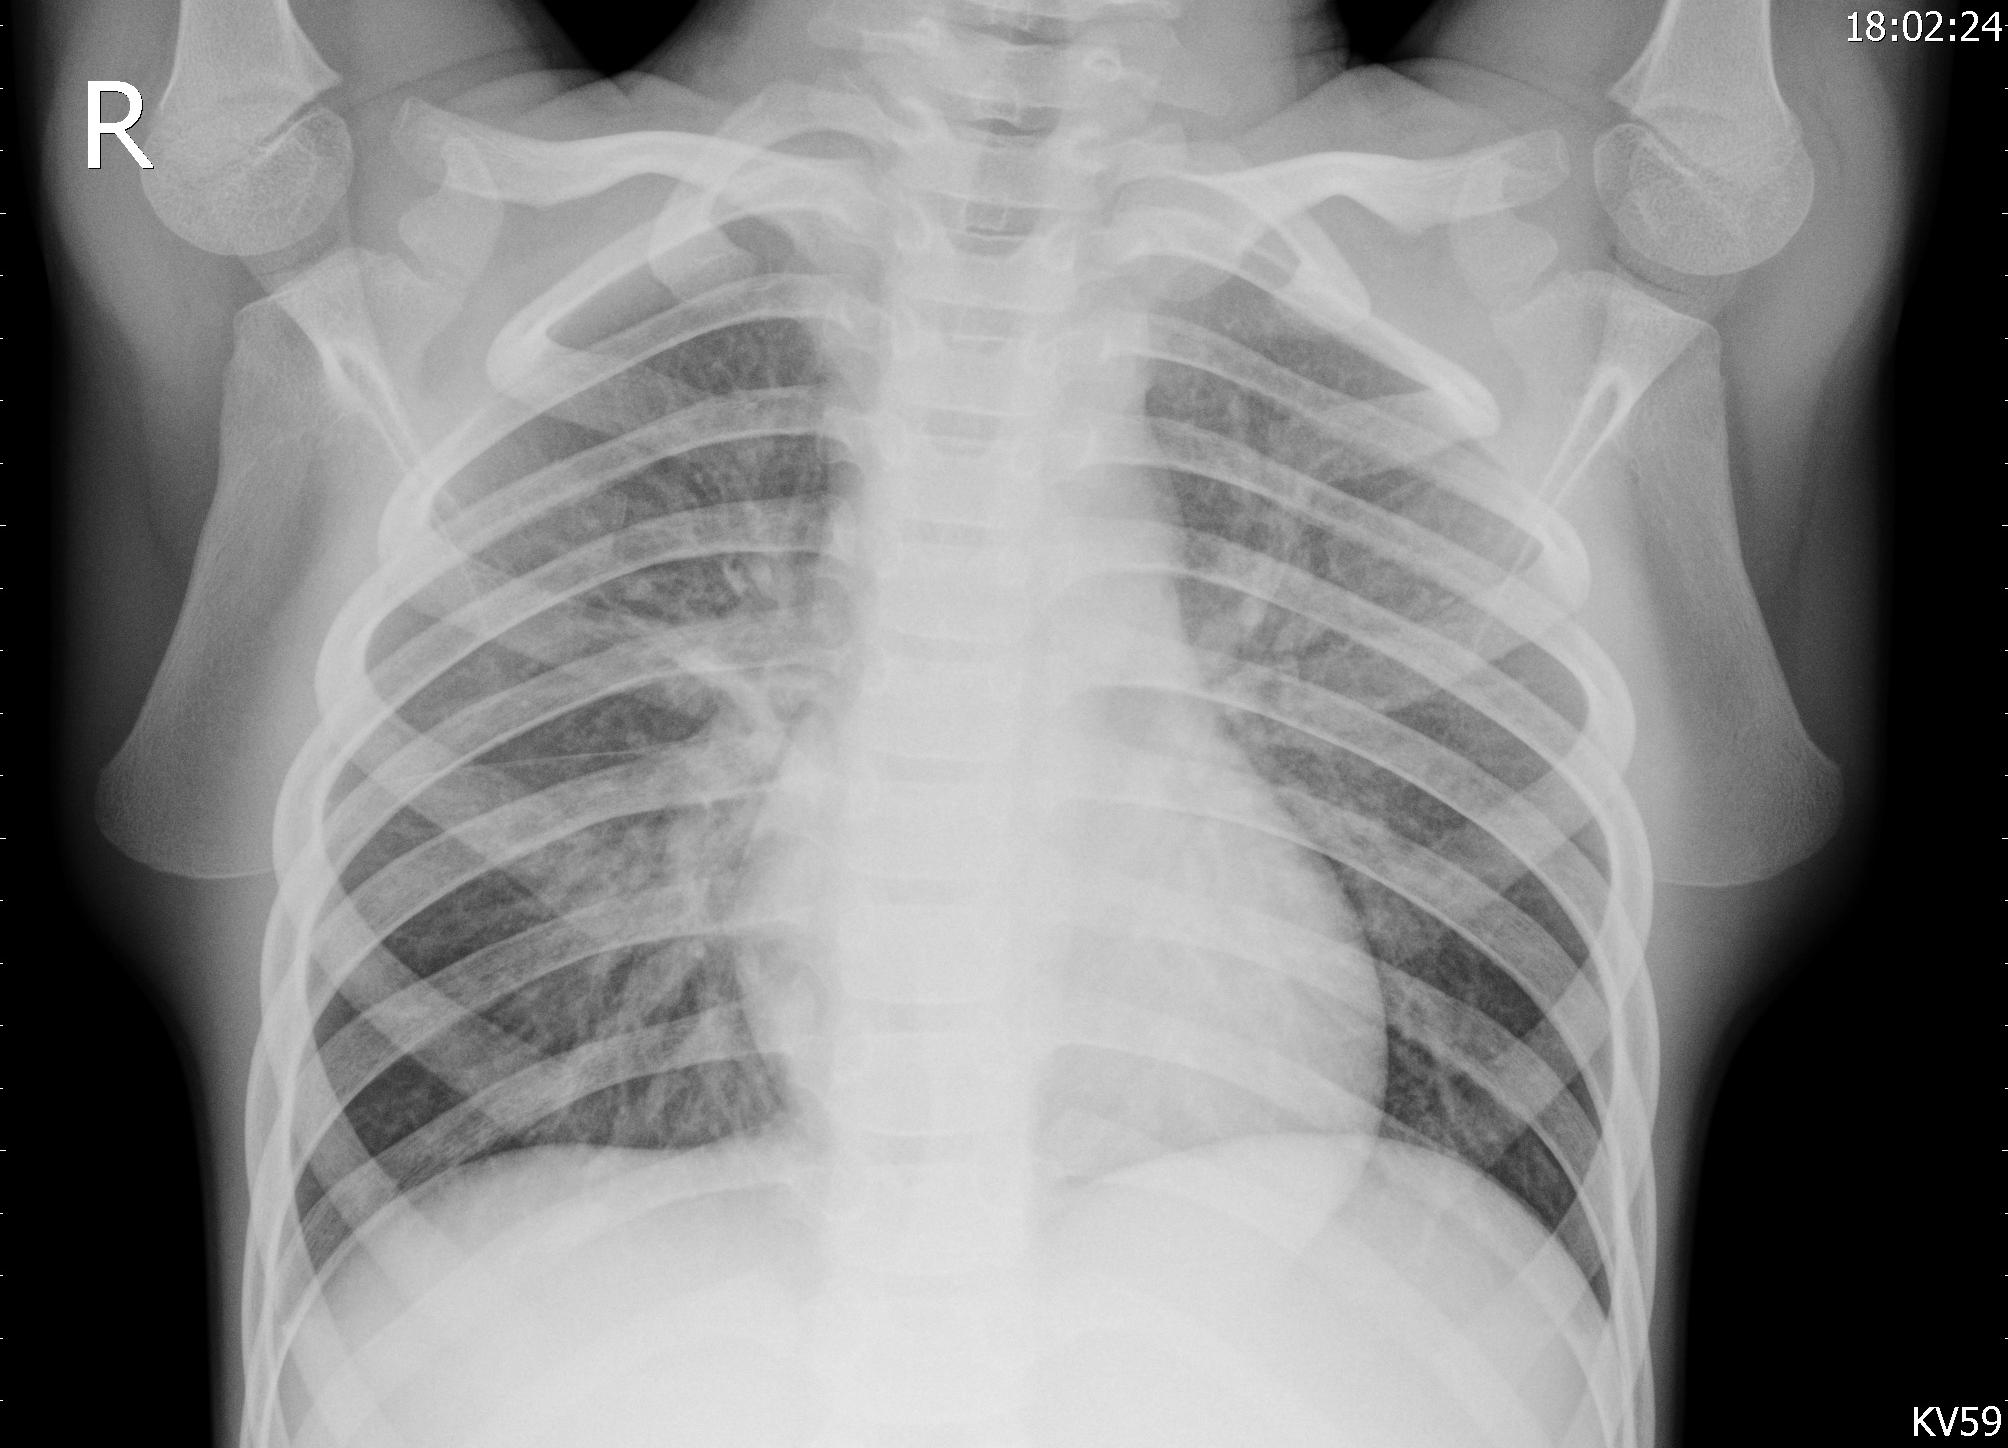
Diagnosis: PNEUMONIA